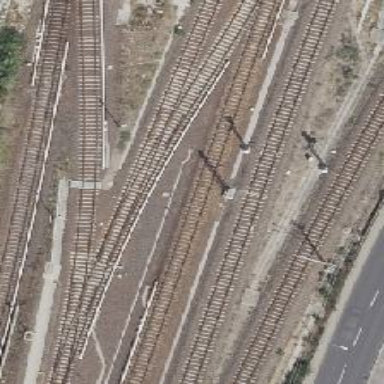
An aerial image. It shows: Railway signal.